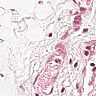
Metastatic tissue present: no